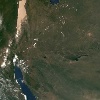
Label: land